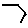
Label: hexagon